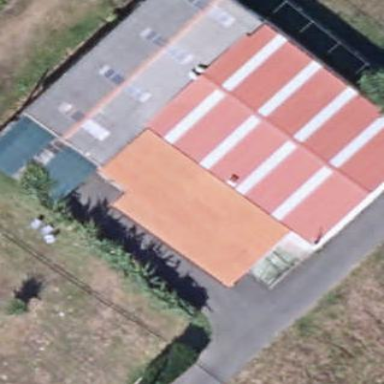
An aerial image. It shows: Industrial building.